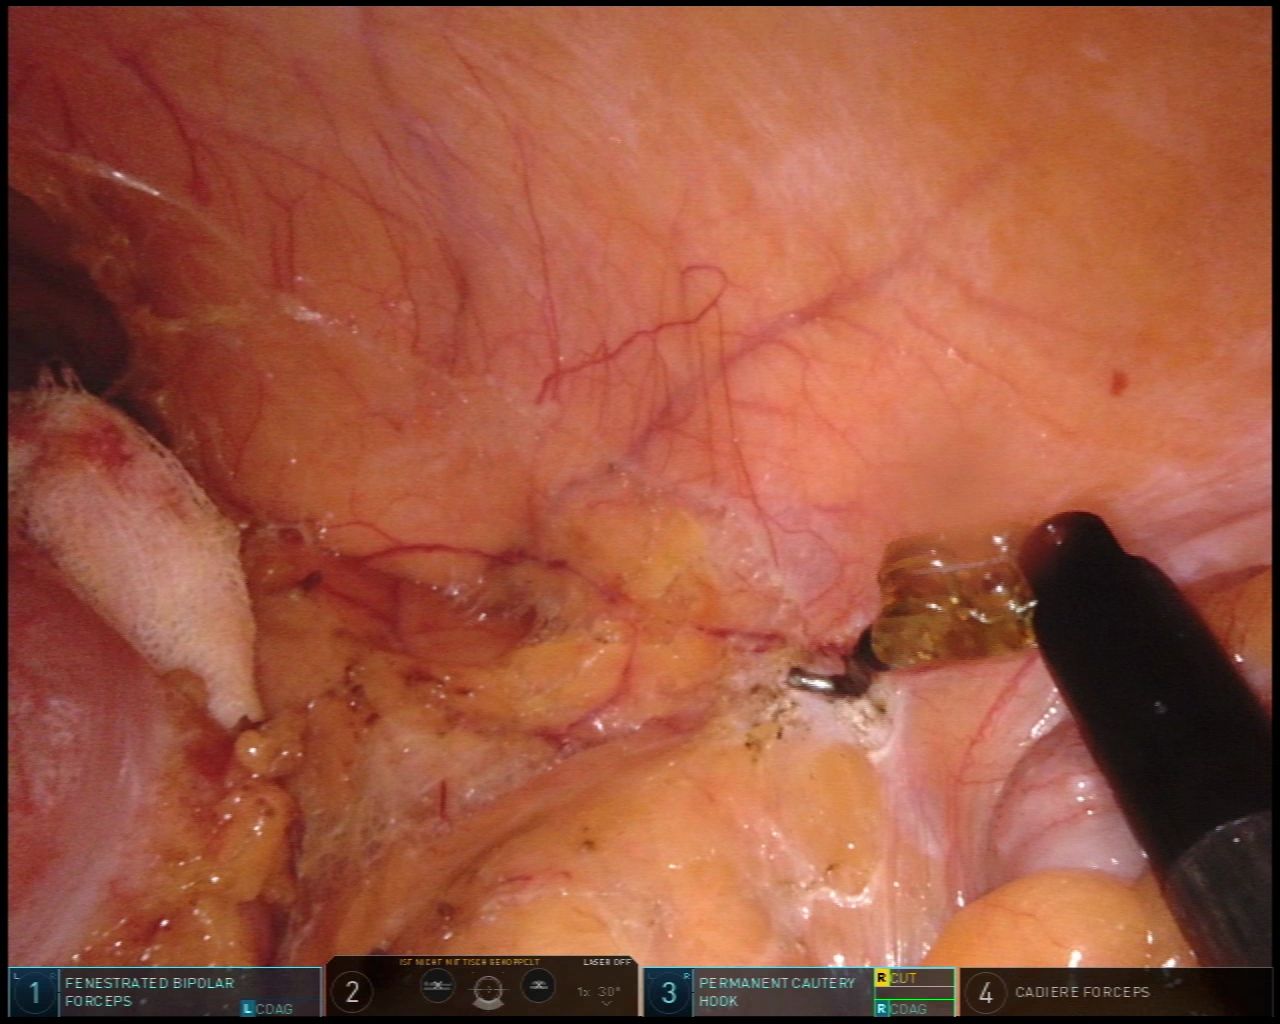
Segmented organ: abdominal_wall
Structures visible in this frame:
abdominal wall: yes
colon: yes
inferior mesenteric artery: no
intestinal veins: no
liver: no
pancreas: no
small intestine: no
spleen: yes
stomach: no
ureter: no
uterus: no
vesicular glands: no